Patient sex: F
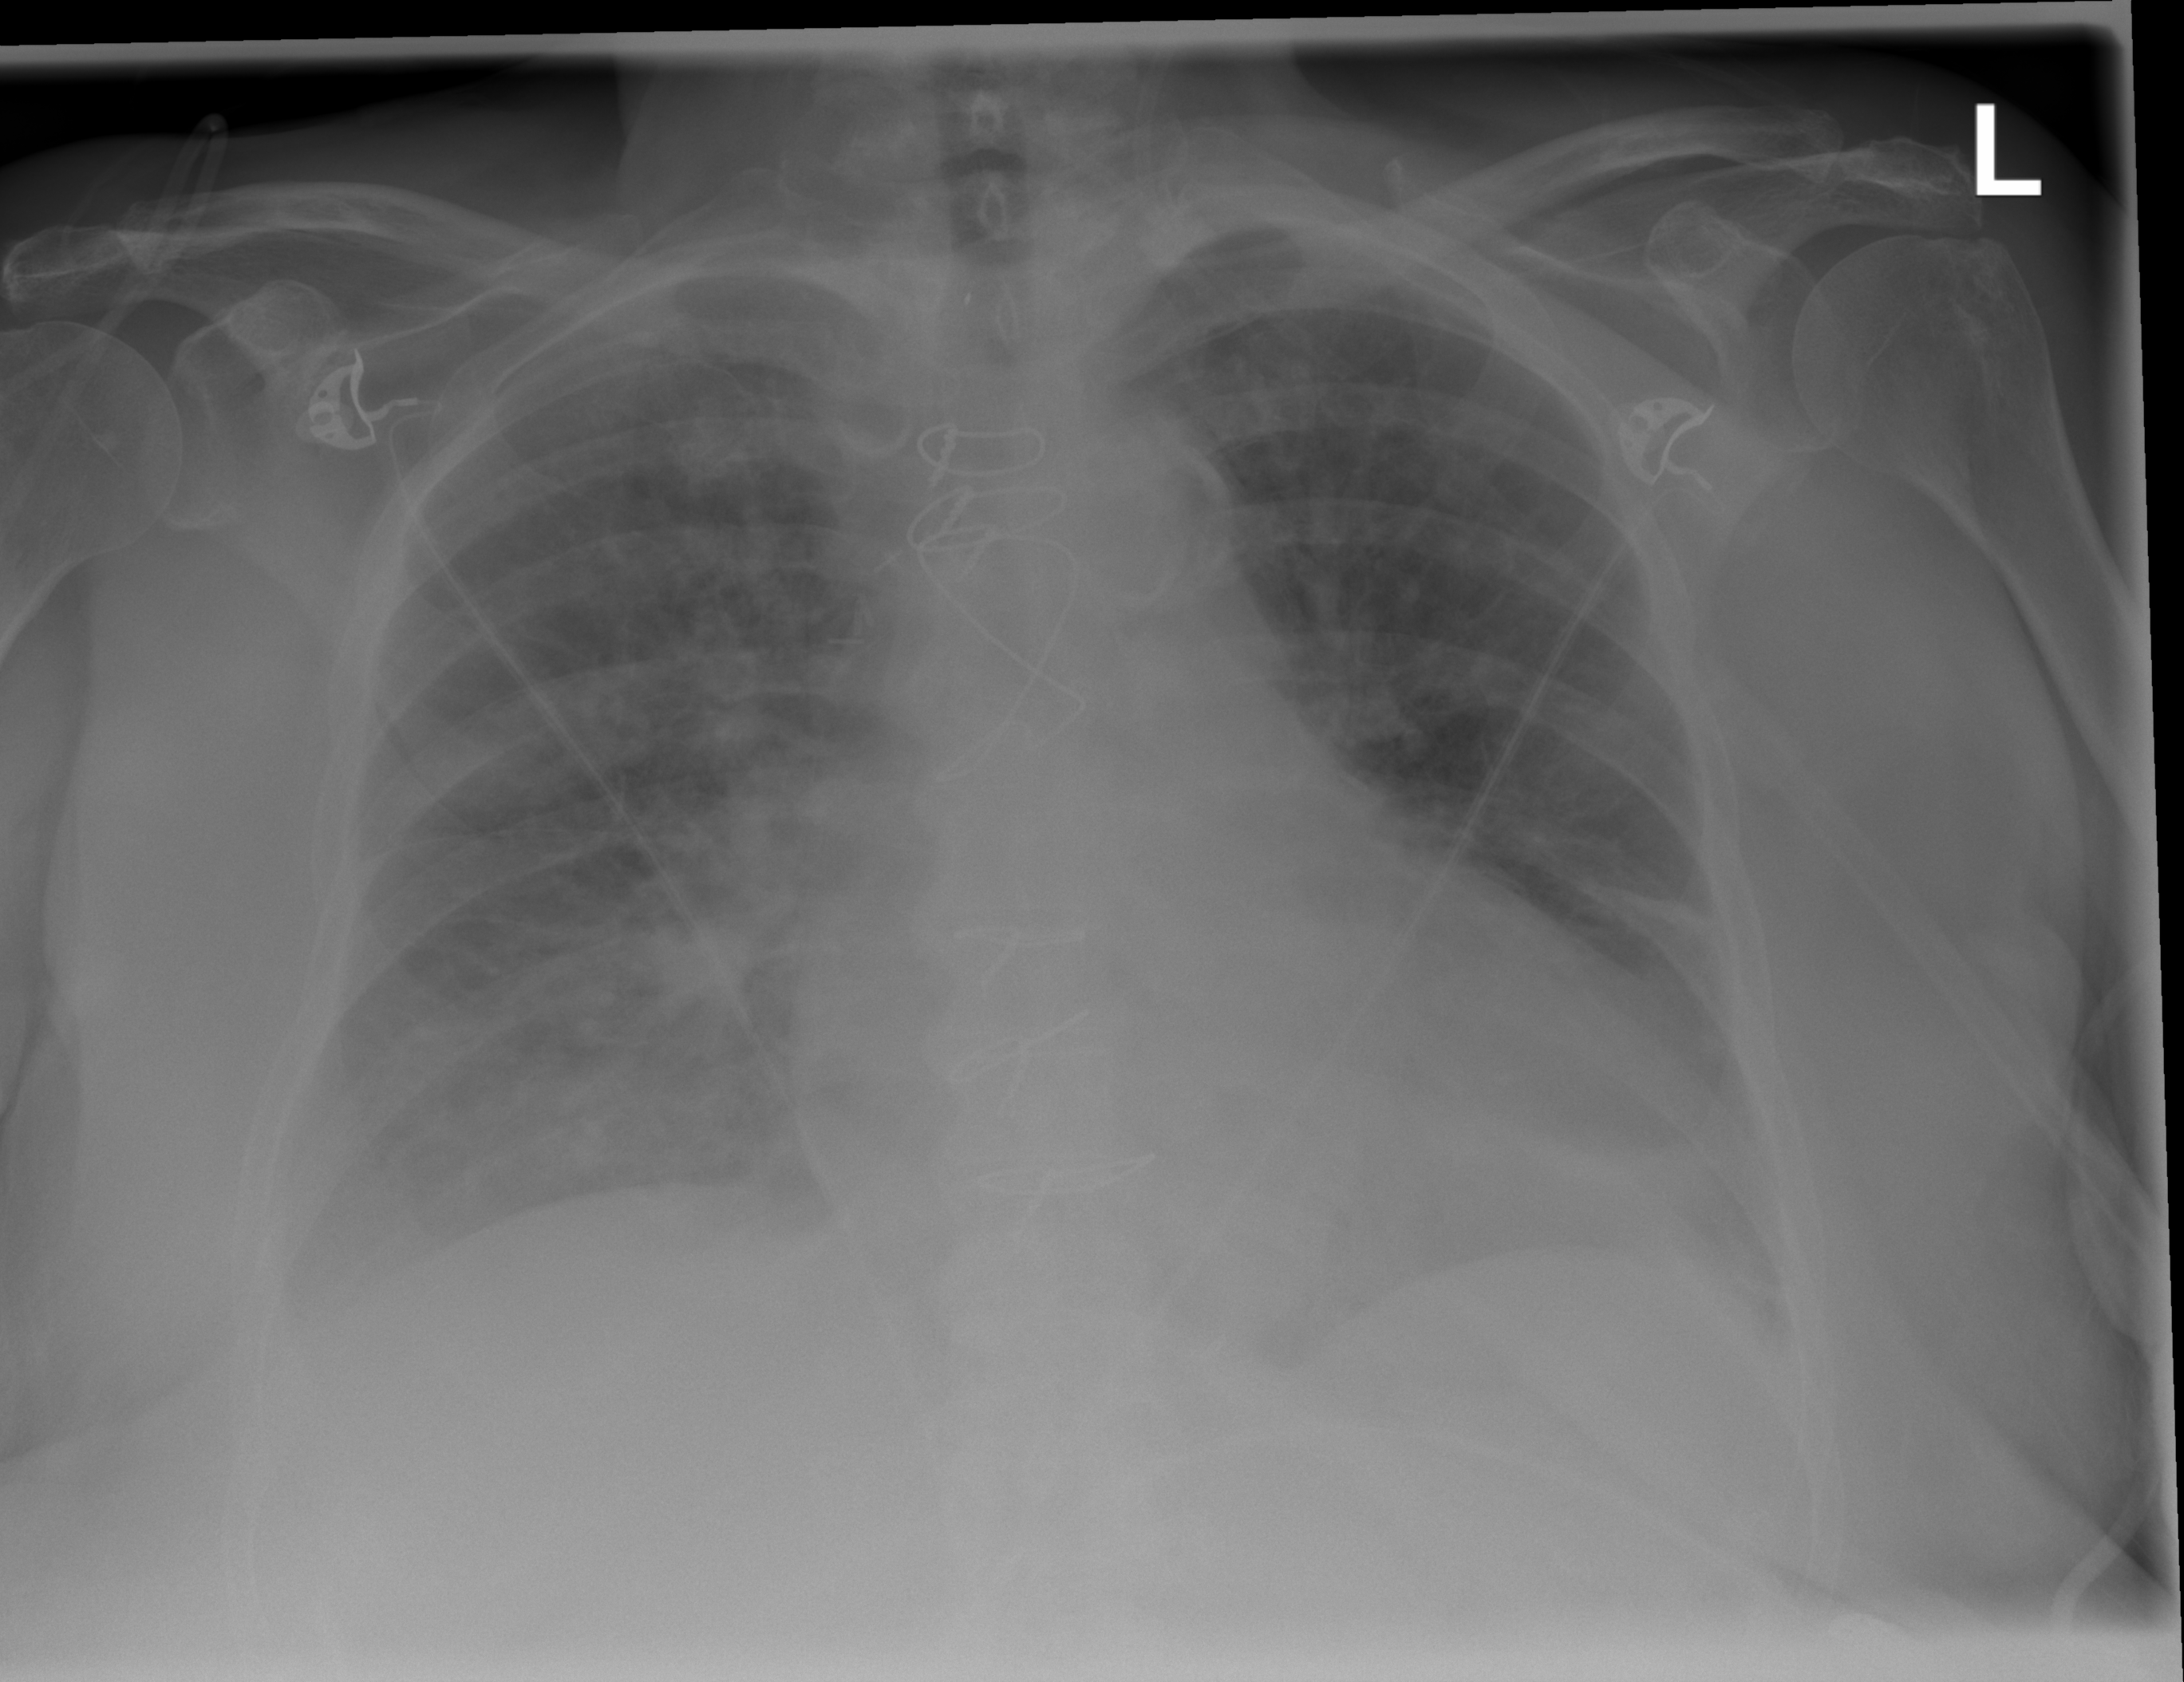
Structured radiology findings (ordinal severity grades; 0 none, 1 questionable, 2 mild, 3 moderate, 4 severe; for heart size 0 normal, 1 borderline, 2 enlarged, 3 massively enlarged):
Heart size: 2
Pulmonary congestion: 2
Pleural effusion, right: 2
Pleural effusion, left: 2
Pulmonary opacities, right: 2
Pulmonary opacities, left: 0
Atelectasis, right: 2
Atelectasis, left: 2